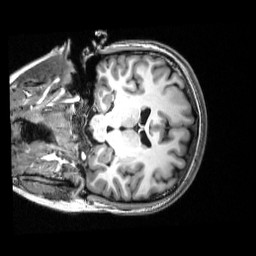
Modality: T1w
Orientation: coronal
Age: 21
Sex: female
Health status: healthy
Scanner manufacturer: siemens
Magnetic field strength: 3 T
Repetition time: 2.53 s
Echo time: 0.00339 s